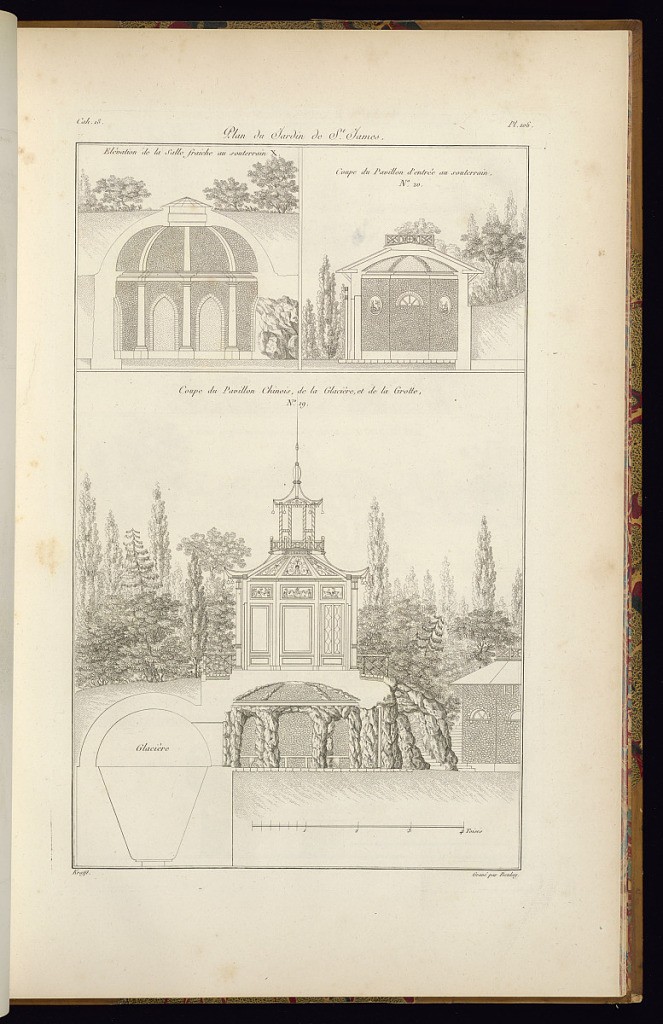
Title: Plan du Jardin de St. James
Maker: Jean-Charles Krafft, French, 1764 - 1833
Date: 1812
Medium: Etching and engraving on paper
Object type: Print
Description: An architectural print illustrating sectional views of garden pavilion, underground icehouse, Chinese style pavilion for the icehouse and grotto within its landscape and surrounding trees. The plate is titled, signed, and numbered.